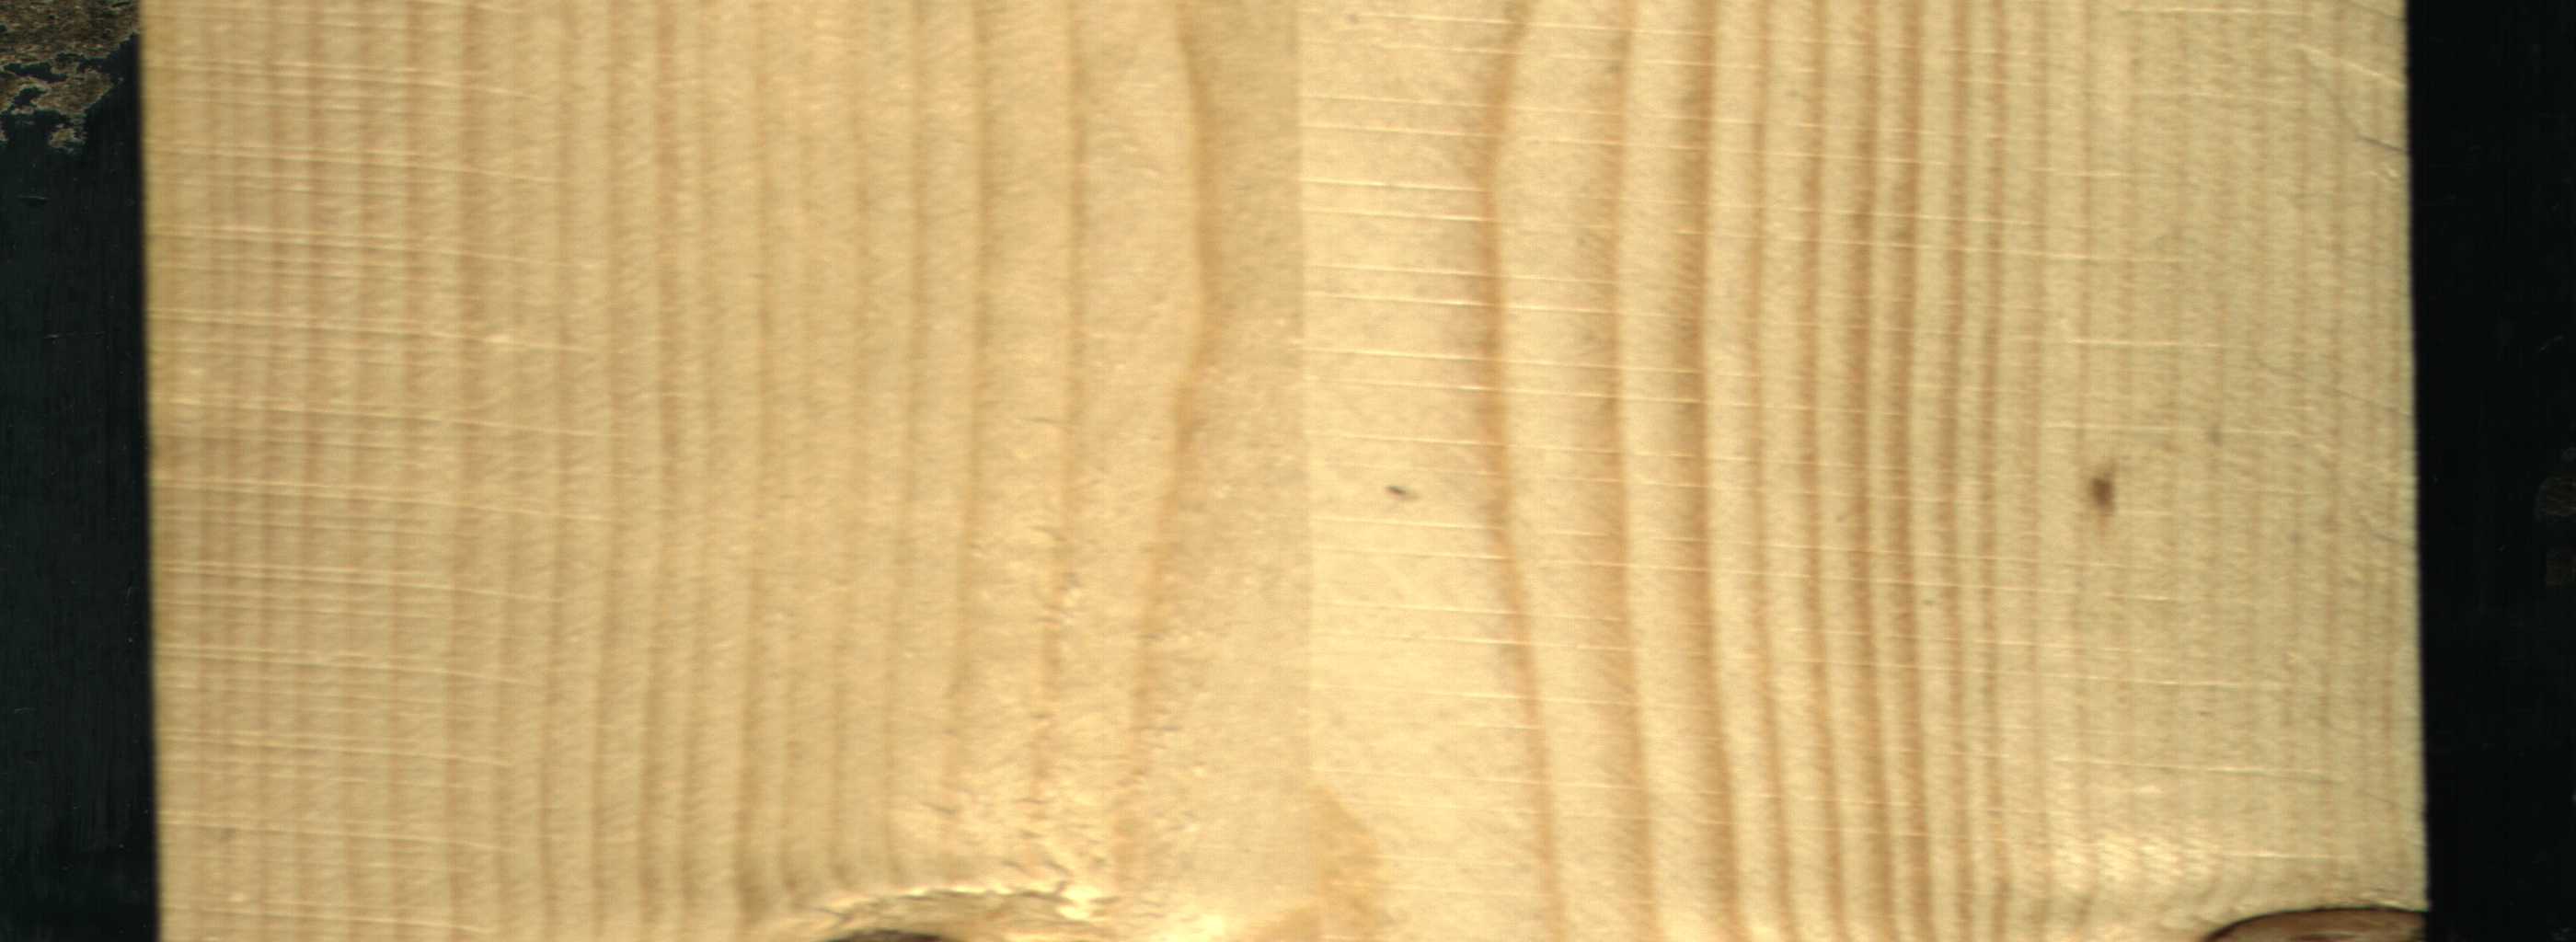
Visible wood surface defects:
Dead_Knot
Dead_Knot